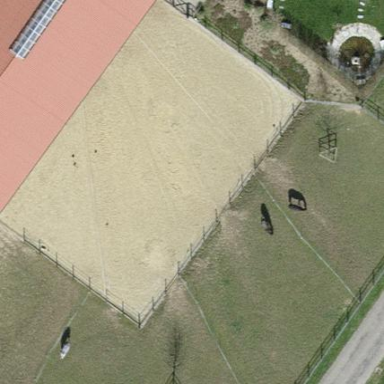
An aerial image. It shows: Equestrian pitch for leisure land sports.